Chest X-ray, PA view. Patient: 58 years old, sex F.
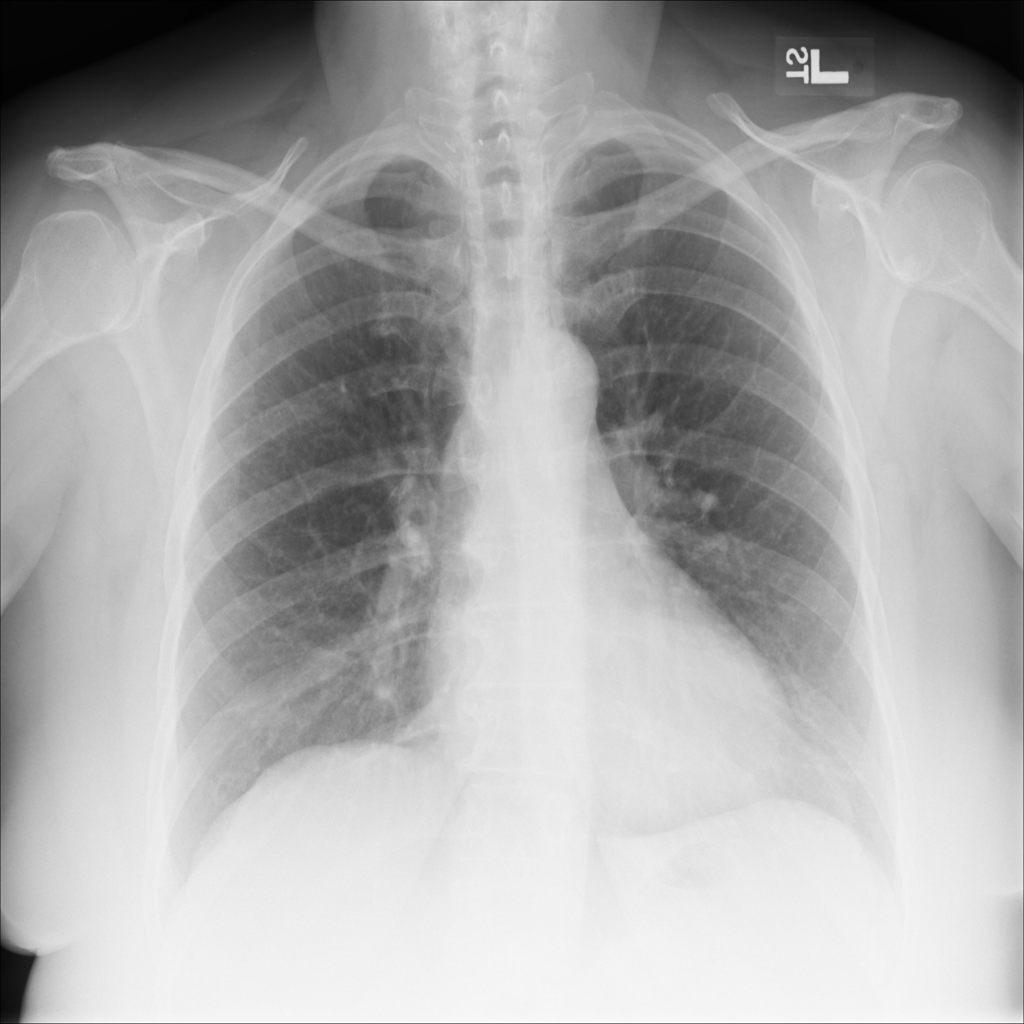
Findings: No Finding